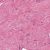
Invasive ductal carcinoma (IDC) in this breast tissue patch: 0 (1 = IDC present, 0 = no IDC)